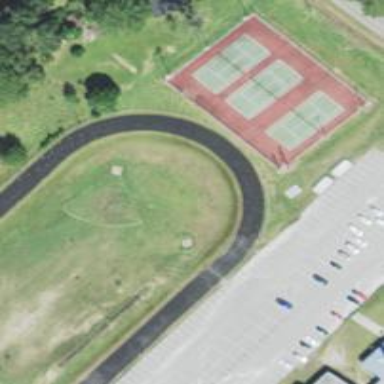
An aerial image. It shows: Tennis court on the leisure land pitch.